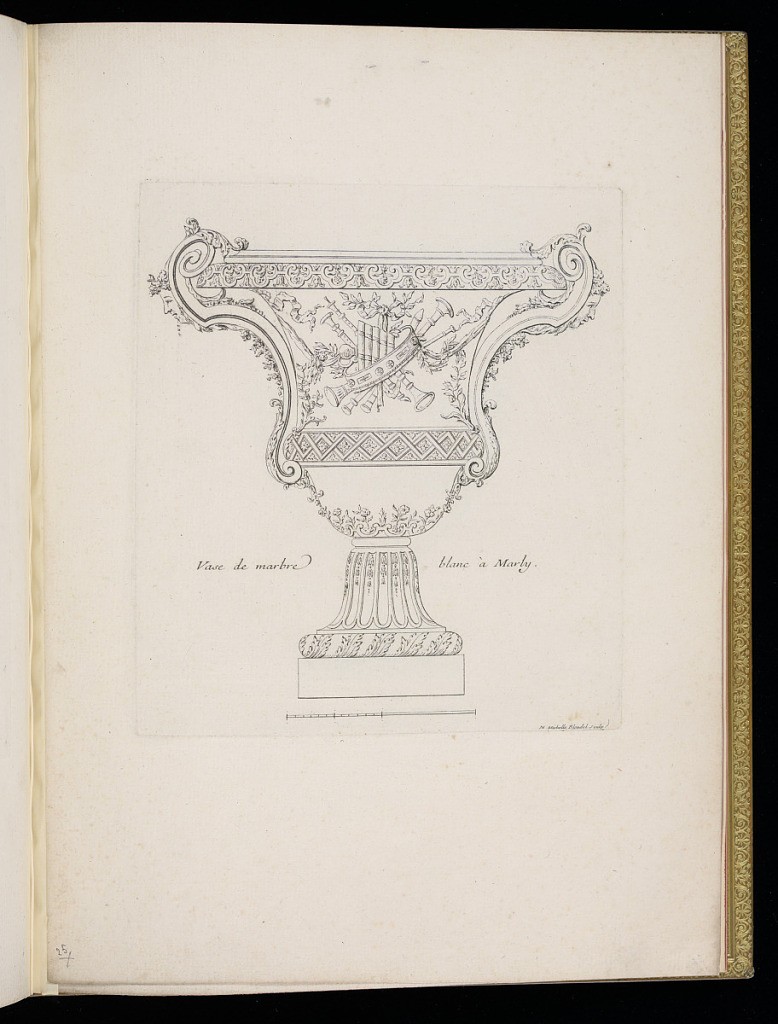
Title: Vase de marbre blanc à Marly
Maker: Marie Michelle Blondel, French, active mid 18th century
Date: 1744–56
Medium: Etching on laid paper
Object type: Print
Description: Design for a marble vase from the gardens at Marly. The vase is decorated with a central trophy of musical instruments, tied together with a ribbon, with friezes of flowers, strapwork and fretwork. The handles on the sides are in a scroll pattern decorated with mascarons. The foot of the vase is fluted with floral motifs. The description is lettered on either side of the foot of the vase, with a scale below the base. The plate is signed.